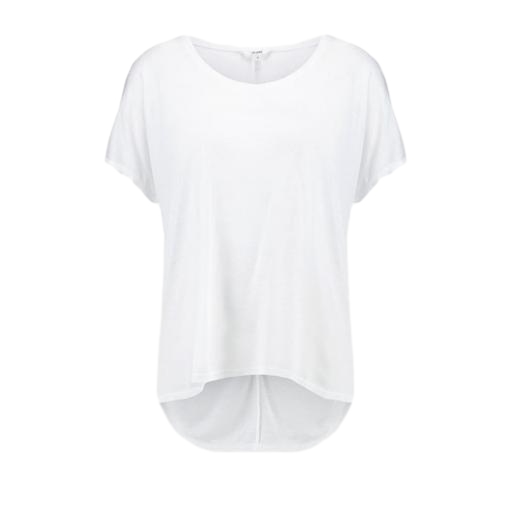
white draped t-shirt, high-low hem t-shirt, white relaxed fit t-shirt, white background